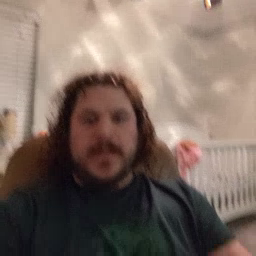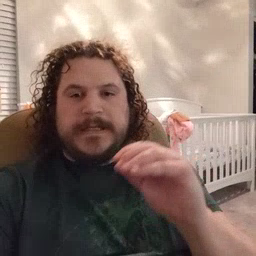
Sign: kiss